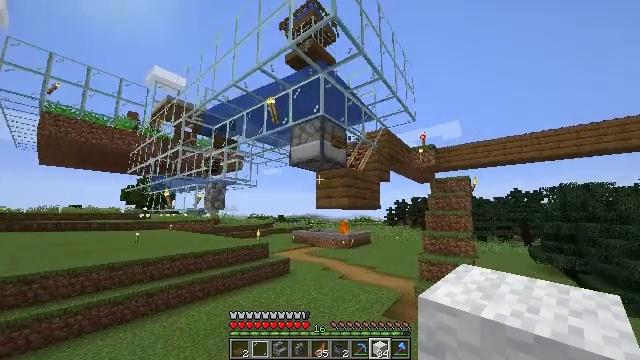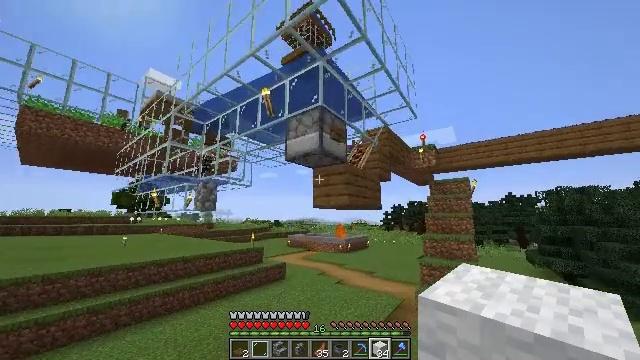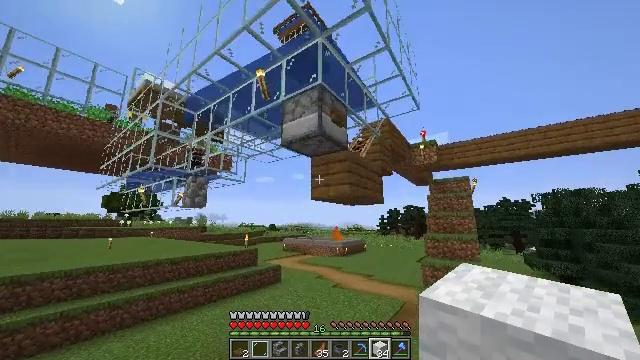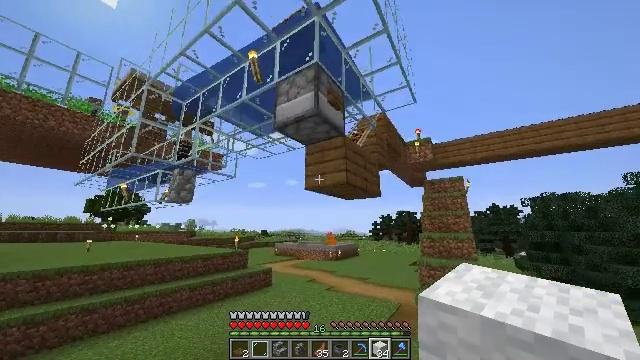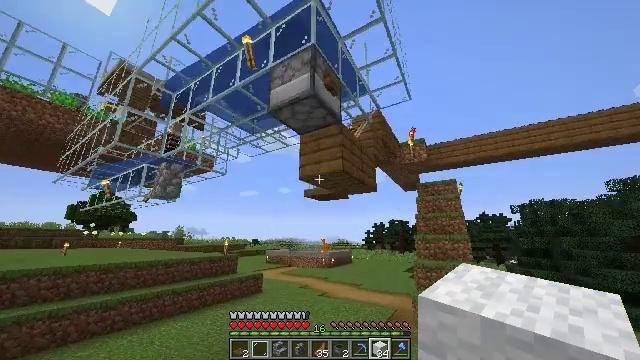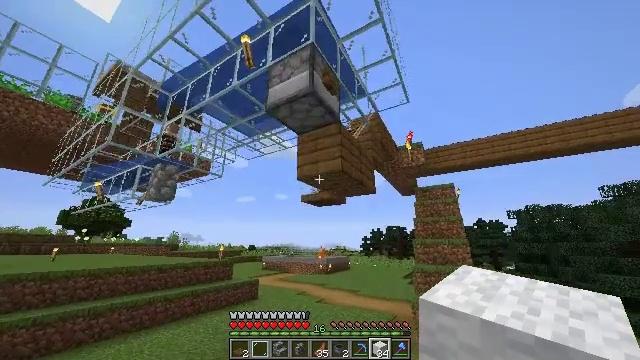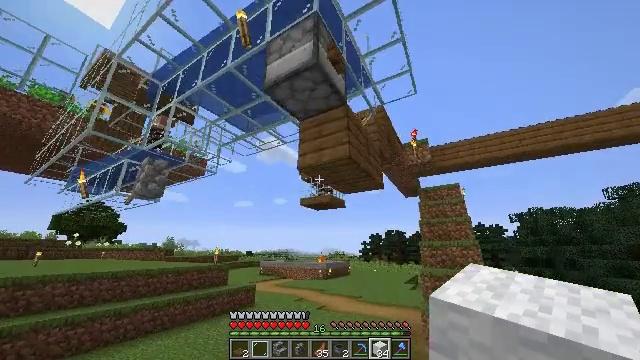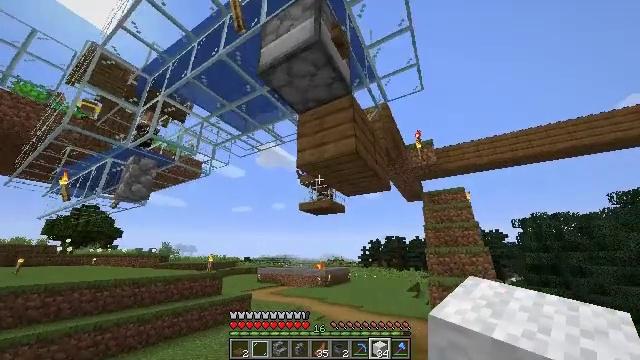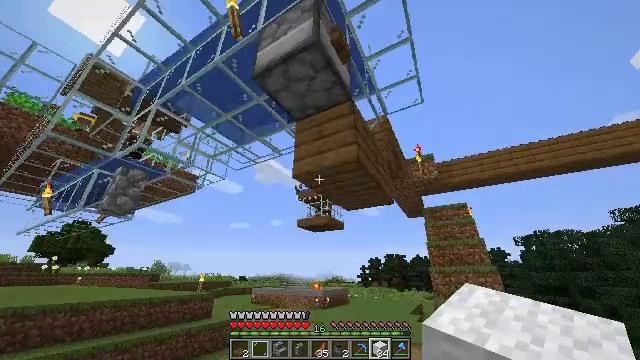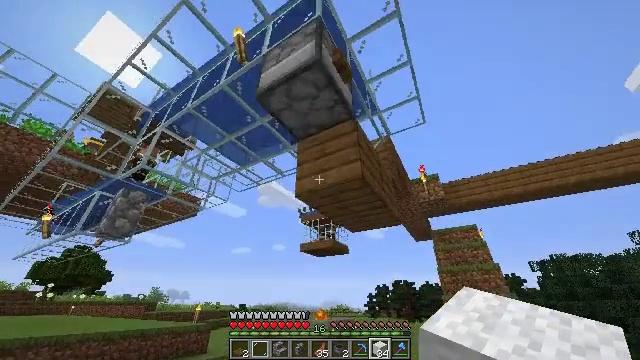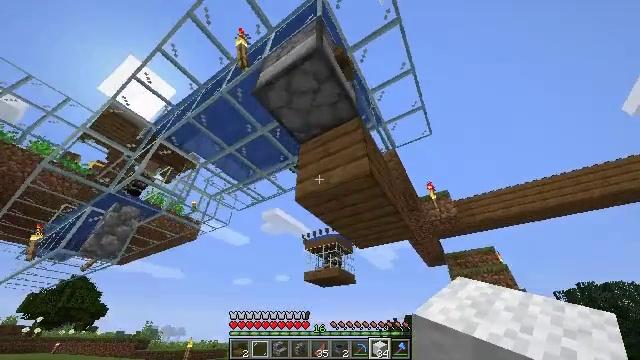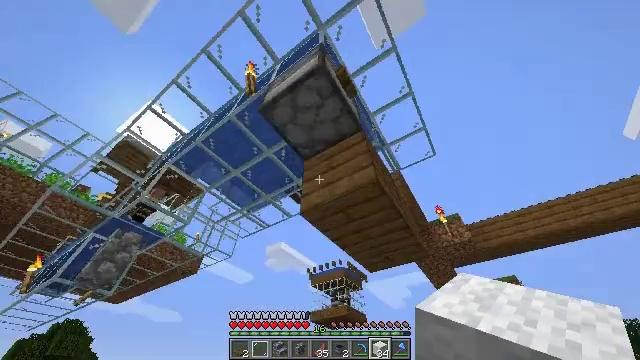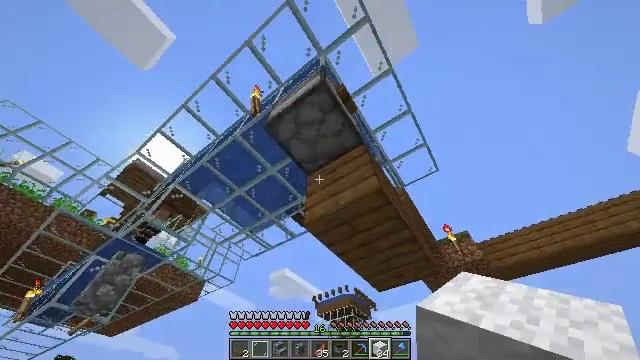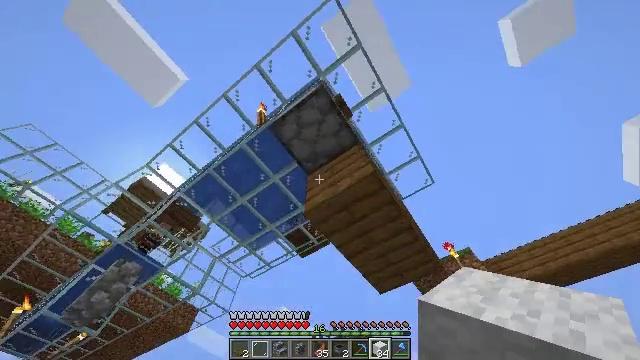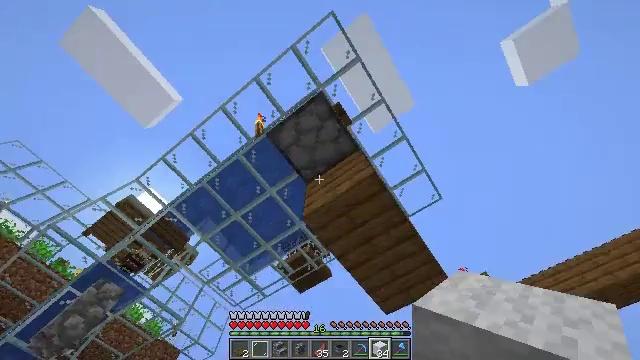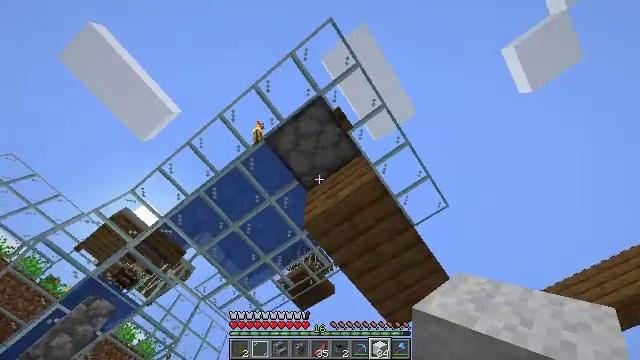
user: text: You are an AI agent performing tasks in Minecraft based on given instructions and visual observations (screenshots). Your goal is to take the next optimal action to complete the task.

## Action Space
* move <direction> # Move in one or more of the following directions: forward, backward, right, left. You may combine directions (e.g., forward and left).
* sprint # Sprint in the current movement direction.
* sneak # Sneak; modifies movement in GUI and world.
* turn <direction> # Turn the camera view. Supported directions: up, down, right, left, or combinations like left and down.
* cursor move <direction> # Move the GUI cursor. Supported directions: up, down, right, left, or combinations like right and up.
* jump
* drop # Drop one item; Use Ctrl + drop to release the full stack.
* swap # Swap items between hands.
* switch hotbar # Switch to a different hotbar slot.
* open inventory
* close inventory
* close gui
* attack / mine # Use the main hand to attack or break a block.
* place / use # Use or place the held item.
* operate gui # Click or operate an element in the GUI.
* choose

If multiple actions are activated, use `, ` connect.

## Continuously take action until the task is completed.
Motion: motion action
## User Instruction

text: Use the crafting table to make a minecart.
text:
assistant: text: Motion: move forward, turn right and up
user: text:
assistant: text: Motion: move forward, turn right and up
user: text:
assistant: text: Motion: move forward, turn right and up
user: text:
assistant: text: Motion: move forward, turn right and up
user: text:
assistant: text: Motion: move forward, turn up
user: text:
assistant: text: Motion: move forward, turn up
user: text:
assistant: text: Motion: move forward, turn up
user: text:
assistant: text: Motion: move forward, turn up
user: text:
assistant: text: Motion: move forward, turn left and up
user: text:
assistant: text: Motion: move forward, turn left and up
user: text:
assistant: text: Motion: move forward, turn left and up
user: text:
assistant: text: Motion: move forward, turn left and up
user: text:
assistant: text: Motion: turn up
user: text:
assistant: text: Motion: turn up
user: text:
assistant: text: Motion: turn up
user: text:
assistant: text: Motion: turn left and up
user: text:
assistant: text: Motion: turn up
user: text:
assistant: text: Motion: turn up
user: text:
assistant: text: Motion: turn up
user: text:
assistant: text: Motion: turn up
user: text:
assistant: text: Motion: turn up
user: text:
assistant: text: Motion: use / place
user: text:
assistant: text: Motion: use / place
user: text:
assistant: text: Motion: use / place
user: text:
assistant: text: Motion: use / place
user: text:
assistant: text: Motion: no_op
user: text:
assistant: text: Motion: no_op
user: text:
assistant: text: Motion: no_op
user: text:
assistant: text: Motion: no_op
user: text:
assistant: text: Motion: no_op